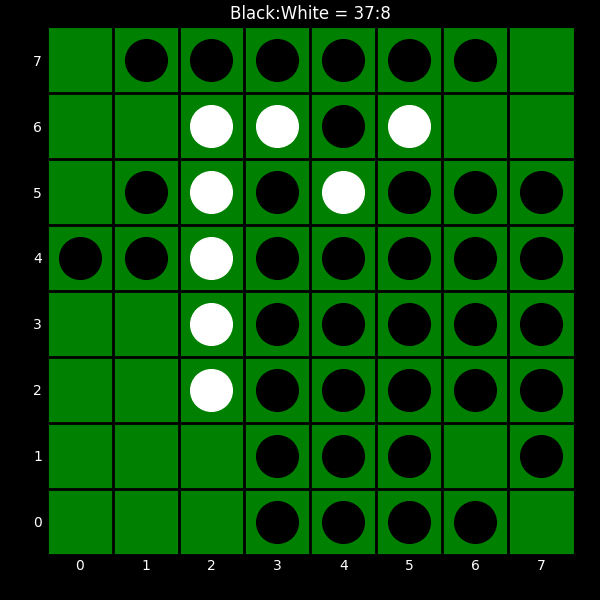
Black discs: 37
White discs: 8